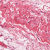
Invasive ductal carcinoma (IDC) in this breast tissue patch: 0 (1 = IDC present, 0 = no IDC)